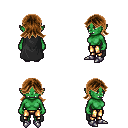
a pixel art fantasy rpg character, female body template, orc, green skin, black cape, gold greaves, brown loose hair, metal boots, four views (front, back, left, right), 2x2 character sprite sheet, small pixel art, hard edges, no anti-aliasing